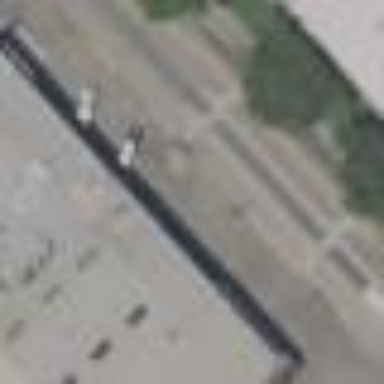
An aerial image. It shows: Street side parking area.